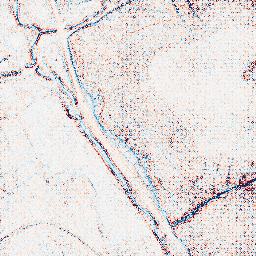
Category: edge_preserving
Decomposition family: bilateral
Decomposition parameters: d: 5
sigma_color: 25
sigma_space: 150
Upsampling method: regularized
Upsampling parameters: scale: 4
lambda_reg: 0.1
Upsampling scale: 4